Aerial crown-view tile of a tropical tree (Barro Colorado Island, Panama), acquired 20240918:
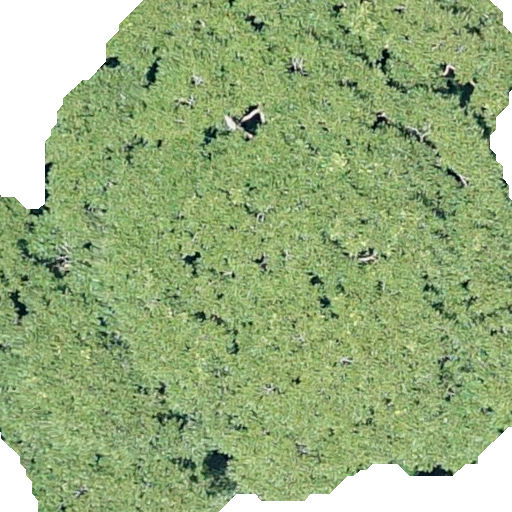
Species: Dipteryx oleifera
GBIF accepted scientific name: Dipteryx oleifera
Crown area: 419.988 m²